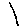
Label: line